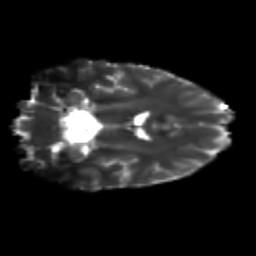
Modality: T2w
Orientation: coronal
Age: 21
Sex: female
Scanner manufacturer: siemens
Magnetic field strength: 3 T
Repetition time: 3.5 s
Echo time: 0.113 s